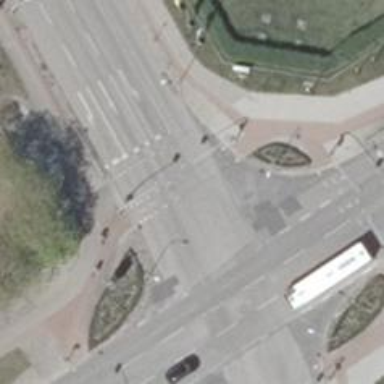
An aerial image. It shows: Road with traffic signals.